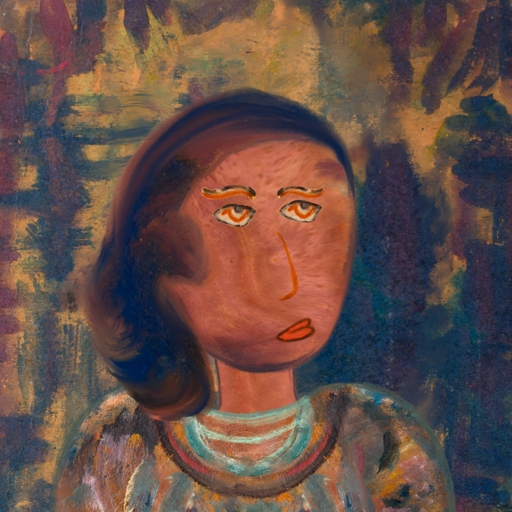
Background: InTheSun, Head And Neck Side: Mother_And_Son_Mother, Face Side: Experience, Bust: Boggyland, Hair Side: Mother_And_Son_Son, Head Accessory: Blank, Second Necklace: Blank, Necklace: Blank, Baby: Blank